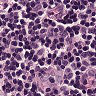
Metastatic tissue present: no